Question: I'm creating a demo project. At the moment I'm building the basics for a users component. I created a resourceful route in my routes file, generated a UsersController via artisan, and started filling in the code.
In my 'UsersController' I have a simple 'index' method:
'''
public function index()
{
$users = User::all();
return View::make('users.index')->with('users', $users);
}
'''
A 'create' method for the new user form:
'''
public function create()
{
return View::make('users.create');
}
'''
And a 'store' method for the new user form submission:
'''
public function store()
{
$user = new User;
$user->username = Input::get('username');
$user->email = Input::get('email');
$user->nameFirst = Input::get('nameFirst');
$user->nameLast = Input::get('nameLast');
$user->password = Input::get('password');
$user->save();
Redirect::route('users.index');
}
'''
Right now, all of these work individually. The index method grabs all of the users and displays them correctly in my 'views/users/index.blade.php' view, the new user form generates correctly, and when I submit the form it fires the 'store' method and writes the user data to the database.
The problem I'm having is that when I try to redirect back to the index view using 'Redirect::route('users.index');' I get a blank browser window. My url shows as expected, 'http://localhost:8001/users', but I get a completely blank window:

I read through the docs and it looks like I'm using the redirect route correctly. Can anyone help figure out what's going wrong?
I should also add that it doesn't seem like the redirect works regardless of which route I point it to. No matter which one of the route name I use I still get blank browser window.
EDIT: Here are my views:
Here's the 'views/users/index.blade.php' file:
'''
@extends('layouts.default')
@section('title')
User List
@stop
@section('content')
<table>
<thead>
<tr>
<th>Username</th>
<th>First</th>
<th>Last</th>
<th>Email</th>
</tr>
</thead>
<tbody>
@foreach($users as $user)
<tr>
<td>{{ link_to("/users/{$user->username}", $user->username) }}</td>
<td>{{ $user->nameLast }}</td>
<td>{{ $user->nameFirst }}</td>
<td>{{ $user->email }}</td>
</tr>
@endforeach
</tbody>
</table>
<div>
{{ HTML::linkAction('users.create', "Create User") }}
</div>
@stop
'''
Here's the 'views/users/create.blade.php' file:
'''
@extends('layouts.default')
@section('content')
<h1>Create a New User</h1>
{{ @Form::open(['route' => 'users.store']) }}
<div>
{{ Form::label('nameFirst', "First Name") }}
{{ Form::text('nameFirst') }}
</div>
<div>
{{ Form::label('nameLast', "Last Name") }}
{{ Form::text('nameLast') }}
</div>
<div>
{{ Form::label('username', "Username") }}
{{ Form::text('username') }}
</div>
<div>
{{ Form::label('email', "Email") }}
{{ Form::text('email') }}
</div>
<div>
{{ Form::label('password', "Password") }}
{{ Form::password('password') }}
</div>
{{ Form::submit('Create User') }}
{{ @Form::close() }}
@stop
'''
The 'routes.php' file:
'''
<?php
Route::get('/', function()
{
return "home";
});
Route::resource('users', 'UsersController');
'''
And the routes per 'php artisan routes':
'''
+--------+-----------------------------+---------------+-------------------------+----------------+---------------+
| Domain | URI | Name | Action | Before Filters | After Filters |
+--------+-----------------------------+---------------+-------------------------+----------------+---------------+
| | GET|HEAD / | | Closure | | |
| | GET|HEAD users | users.index | UsersController@index | | |
| | GET|HEAD users/create | users.create | UsersController@create | | |
| | POST users | users.store | UsersController@store | | |
| | GET|HEAD users/{users} | users.show | UsersController@show | | |
| | GET|HEAD users/{users}/edit | users.edit | UsersController@edit | | |
| | PUT users/{users} | users.update | UsersController@update | | |
| | PATCH users/{users} | | UsersController@update | | |
| | DELETE users/{users} | users.destroy | UsersController@destroy | | |
+--------+-----------------------------+---------------+-------------------------+----------------+---------------+
'''
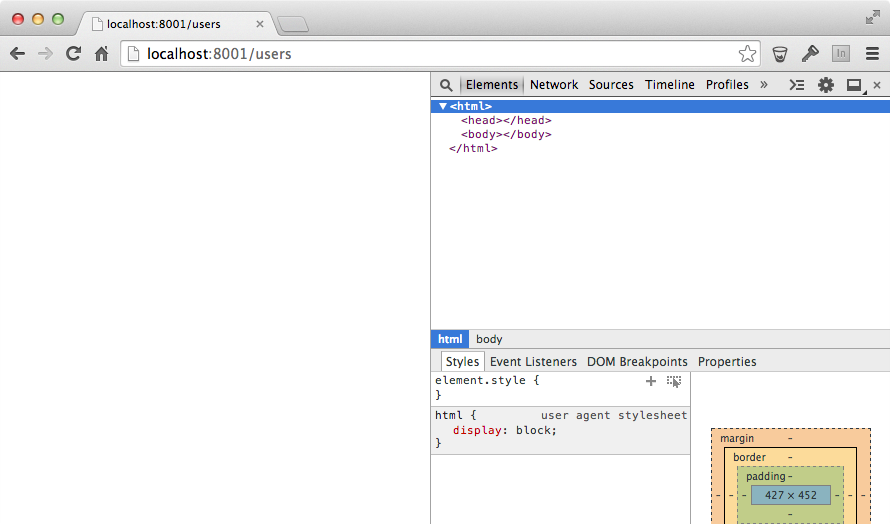
Answer: You can try it, it work for me
'''
public function store()
{
...
return Redirect::to('users');
}
'''